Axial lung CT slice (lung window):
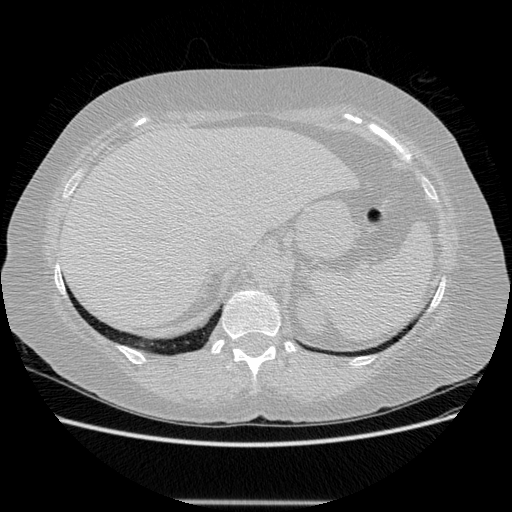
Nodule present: no